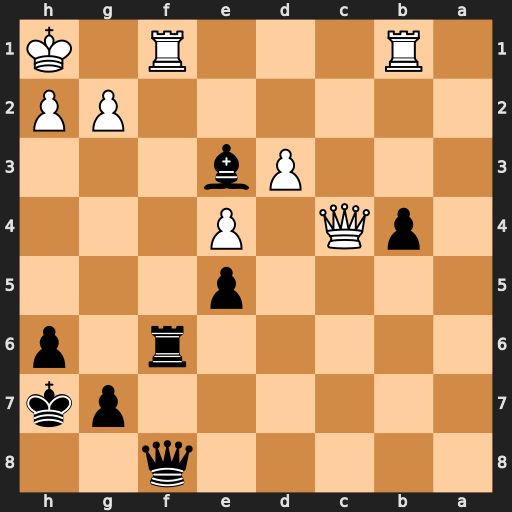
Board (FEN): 5q2/6pk/5r1p/4p3/1pQ1P3/3Pb3/6PP/1R3R1K
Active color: b
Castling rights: -
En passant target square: -
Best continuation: Rxf1+ Rxf1 Qxf1#